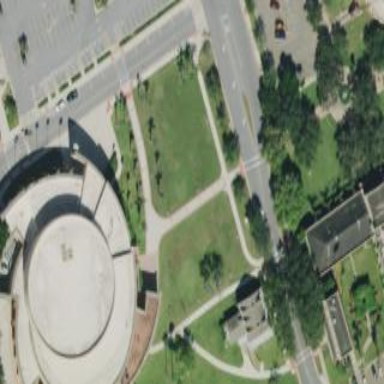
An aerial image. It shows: Arts center housed in building.